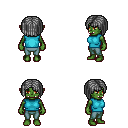
a pixel art fantasy rpg character, female body template, orc, green skin, teal sleeveless shirt, teal pants, gray pageboy hairstyle, four views (front, back, left, right), 2x2 character sprite sheet, small pixel art, hard edges, no anti-aliasing